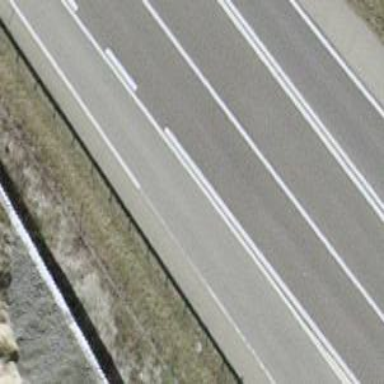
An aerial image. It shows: Trunk link highway designated as motorroad.